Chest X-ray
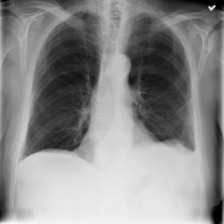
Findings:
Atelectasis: positive
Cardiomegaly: negative
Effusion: positive
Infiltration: positive
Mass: negative
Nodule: negative
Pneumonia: negative
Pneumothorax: negative
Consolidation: negative
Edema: negative
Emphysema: negative
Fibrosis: negative
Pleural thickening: negative
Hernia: negative